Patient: sex M, age 57
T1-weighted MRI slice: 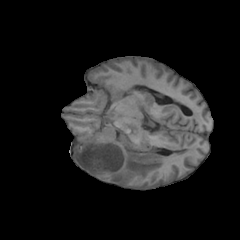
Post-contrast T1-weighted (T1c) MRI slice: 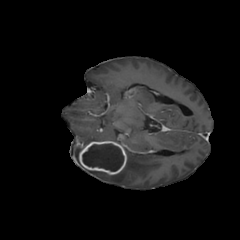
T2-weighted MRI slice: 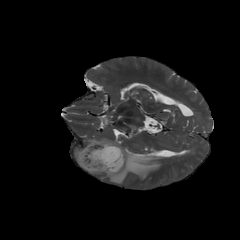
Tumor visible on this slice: yes
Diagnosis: Glioblastoma, IDH-wildtype
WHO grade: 4